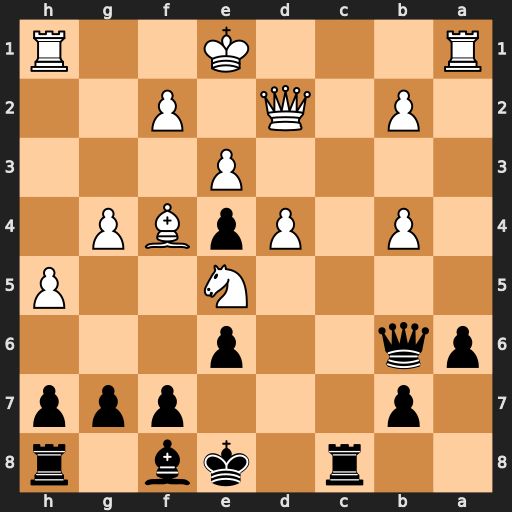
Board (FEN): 2r1kb1r/1p3ppp/pq2p3/4N2P/1P1PpBP1/4P3/1P1Q1P2/R3K2R
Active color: b
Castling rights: KQk
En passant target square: -
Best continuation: Bxb4 O-O Bxd2